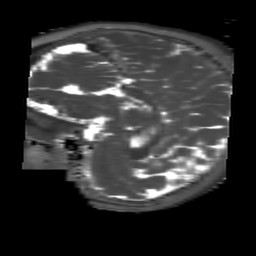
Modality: T2map
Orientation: sagittal
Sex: male
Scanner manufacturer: siemens
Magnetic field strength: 3 T
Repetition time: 4 s